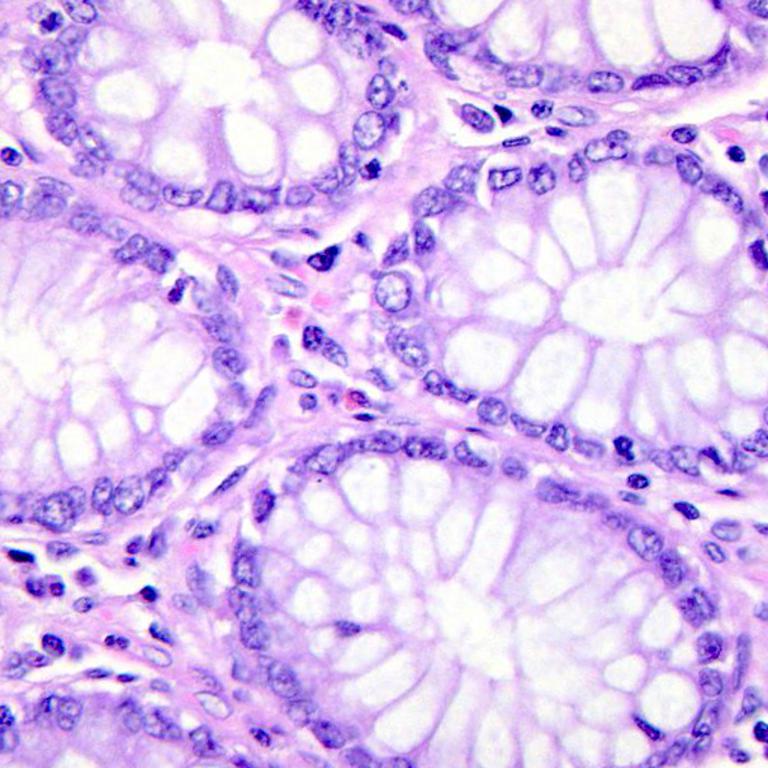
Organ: colon
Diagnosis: benign